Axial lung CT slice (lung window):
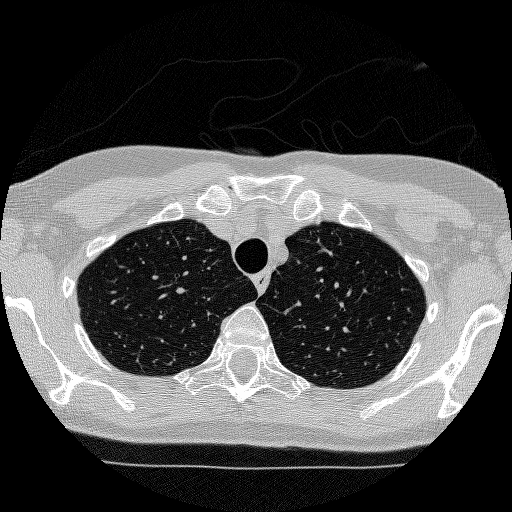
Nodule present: no